Interaction volume radius: 5 \u00c5
Interaction volume height: 20 \u00c5
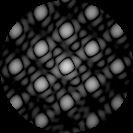
Disorder parameter: 0.06374